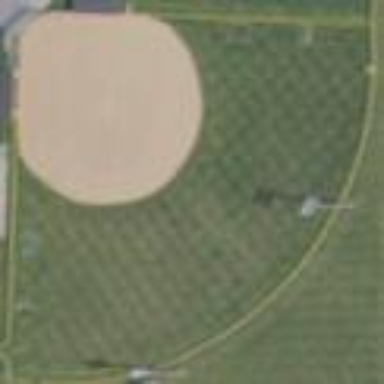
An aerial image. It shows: Grassy baseball pitch for leisure sports.